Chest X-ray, AP view. Patient: 55 years old, sex M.
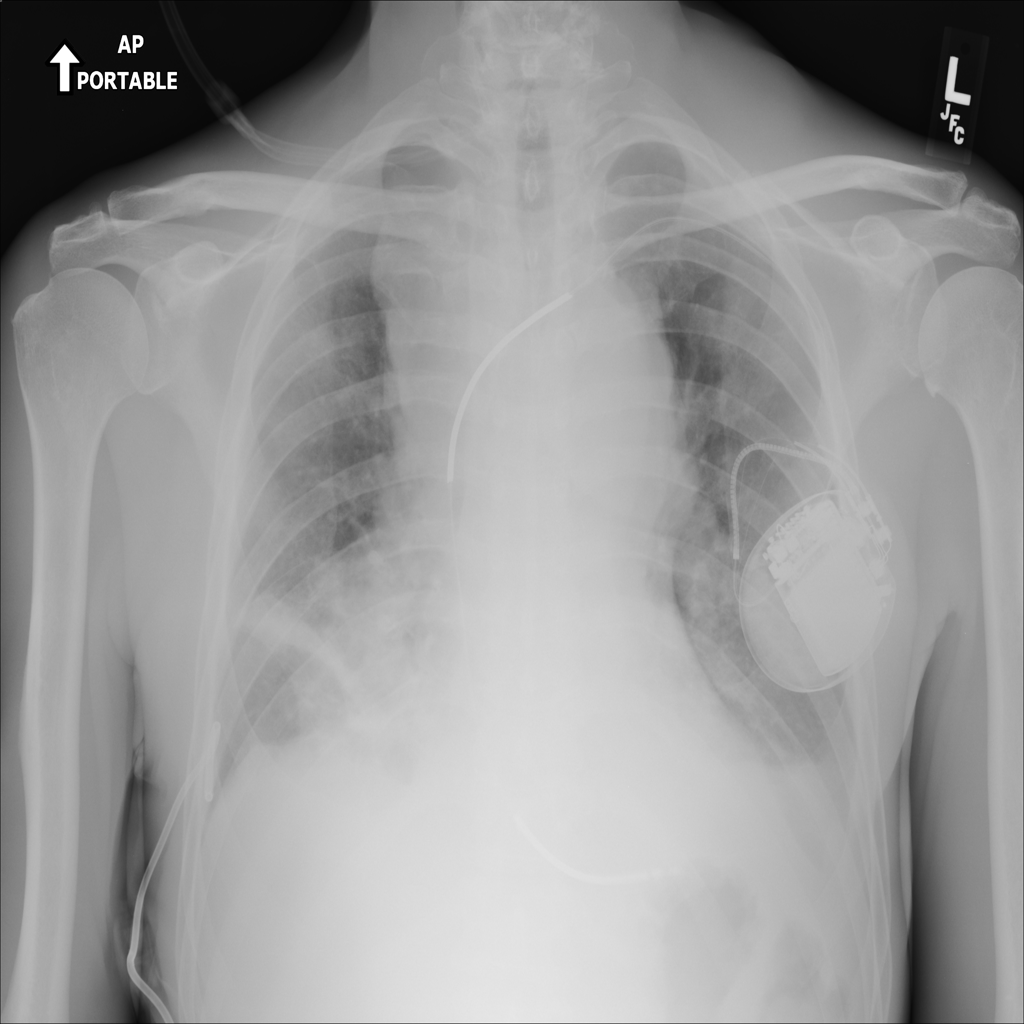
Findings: Atelectasis, Effusion